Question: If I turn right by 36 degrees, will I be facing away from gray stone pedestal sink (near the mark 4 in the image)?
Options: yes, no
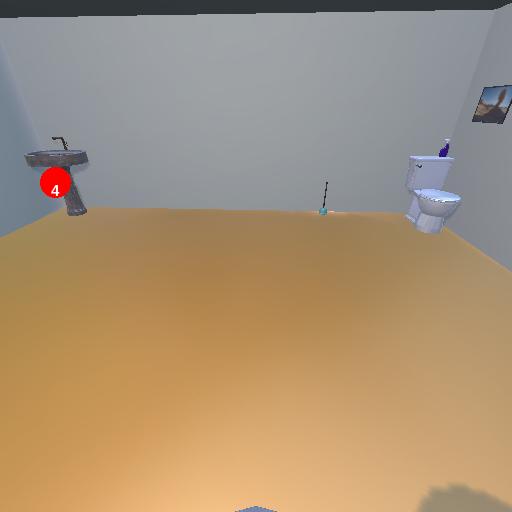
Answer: yes